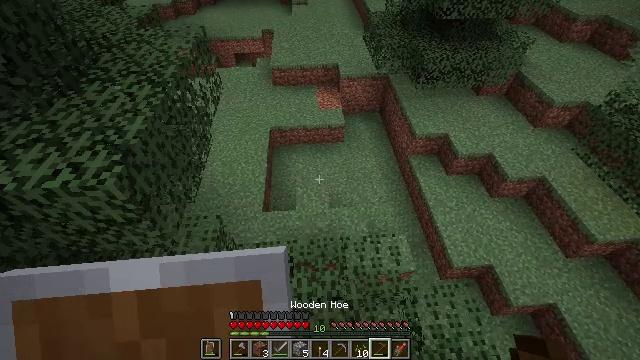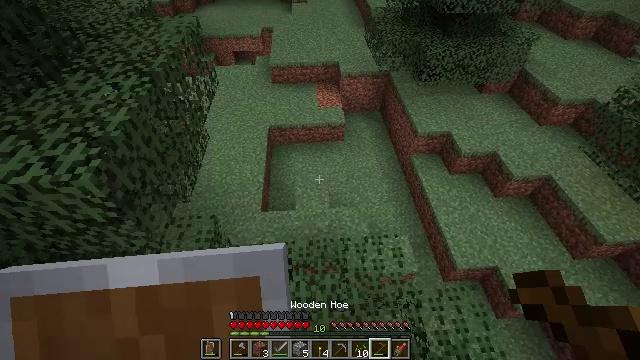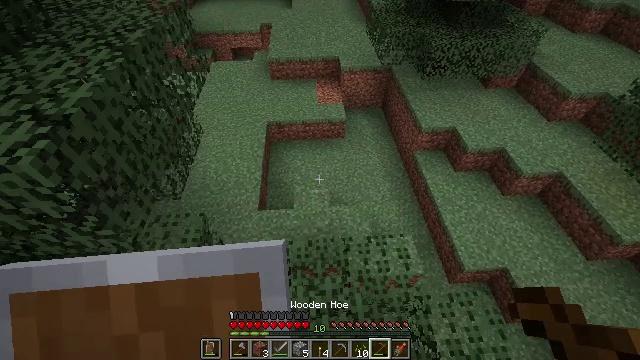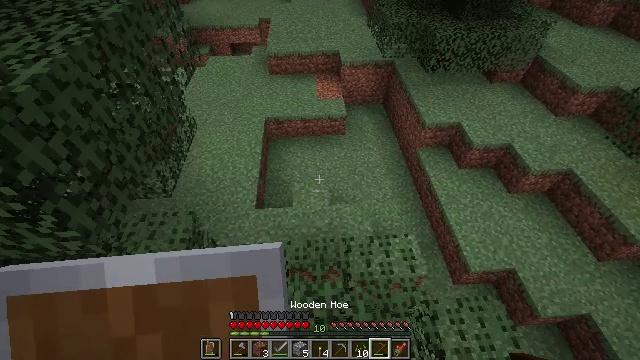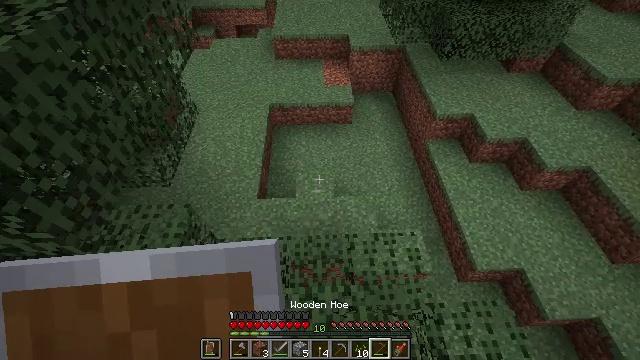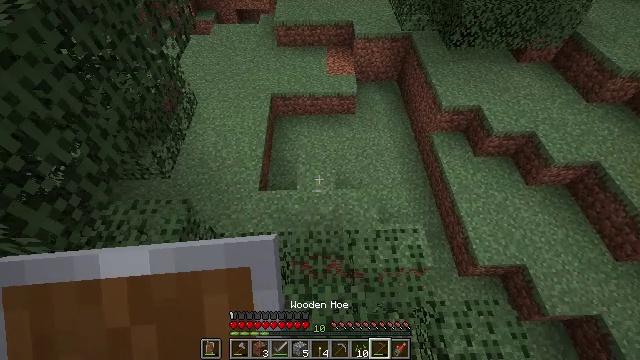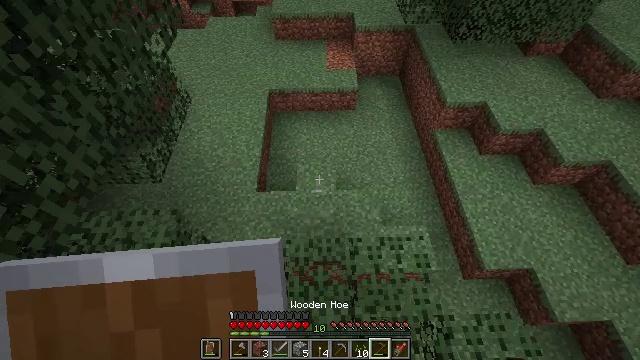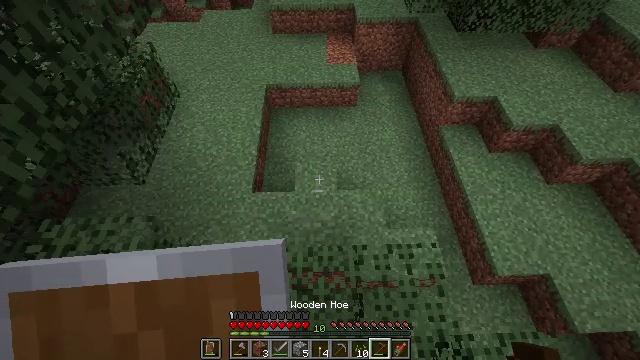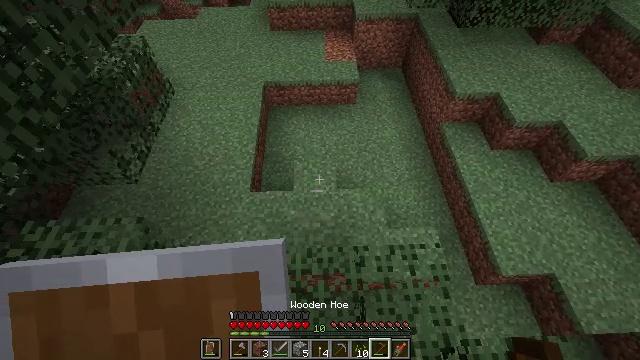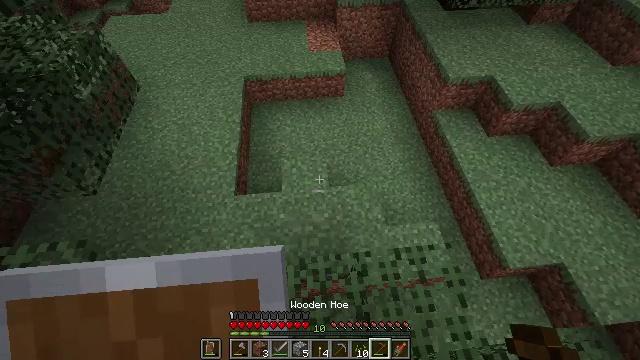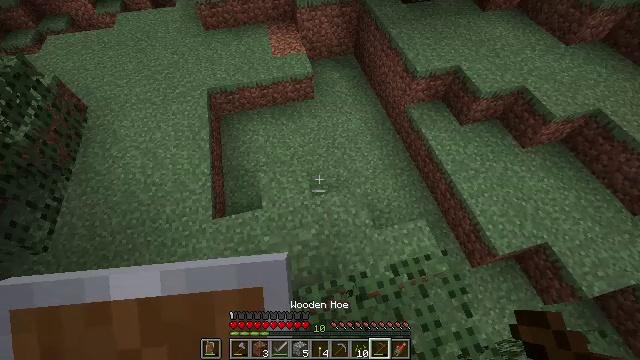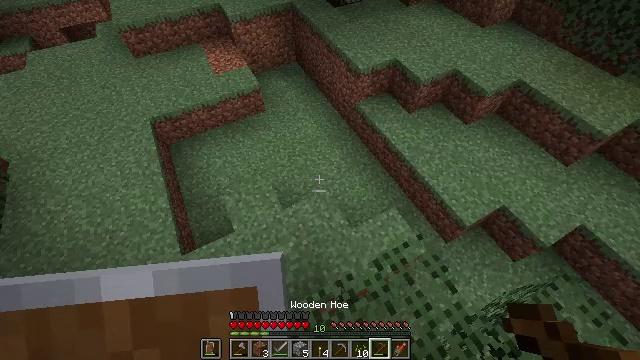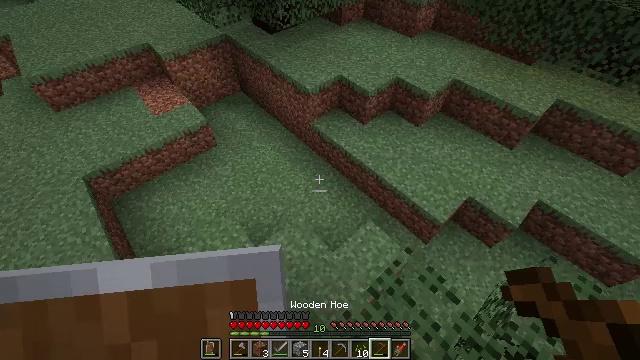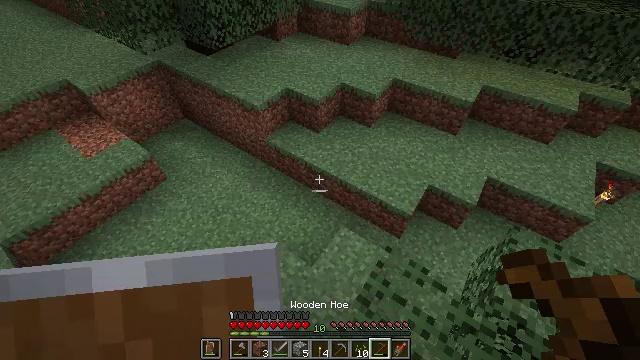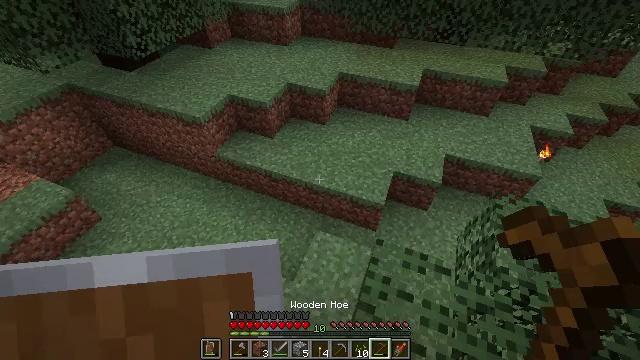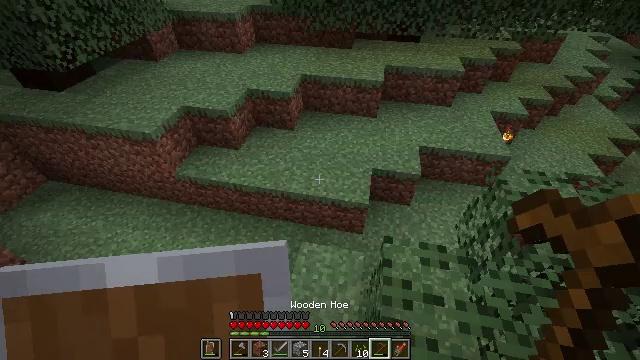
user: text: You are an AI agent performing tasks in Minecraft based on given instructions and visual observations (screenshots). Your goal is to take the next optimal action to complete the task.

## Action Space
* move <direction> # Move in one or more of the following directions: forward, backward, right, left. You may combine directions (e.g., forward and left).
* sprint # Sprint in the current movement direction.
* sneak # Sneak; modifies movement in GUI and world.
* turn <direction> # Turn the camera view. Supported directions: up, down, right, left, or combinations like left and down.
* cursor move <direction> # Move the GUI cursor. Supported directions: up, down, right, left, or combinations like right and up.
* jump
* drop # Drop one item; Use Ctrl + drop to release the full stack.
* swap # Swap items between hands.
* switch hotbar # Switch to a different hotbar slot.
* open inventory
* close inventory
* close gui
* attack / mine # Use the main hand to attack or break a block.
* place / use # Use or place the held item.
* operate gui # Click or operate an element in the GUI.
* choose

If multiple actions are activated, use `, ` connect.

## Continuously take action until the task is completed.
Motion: motion action
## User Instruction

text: Break the mature wheat plants.
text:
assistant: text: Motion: move forward
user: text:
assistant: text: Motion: move forward
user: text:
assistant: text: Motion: move forward
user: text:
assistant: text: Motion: move forward, turn left and down
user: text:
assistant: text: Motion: move forward, turn down
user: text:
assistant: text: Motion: move forward, turn down
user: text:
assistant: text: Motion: move forward
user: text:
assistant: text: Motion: move forward
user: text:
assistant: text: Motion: move forward, turn right
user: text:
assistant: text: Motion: move forward, turn right
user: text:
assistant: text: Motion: move forward, turn right and up
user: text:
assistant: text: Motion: move forward, turn right and up
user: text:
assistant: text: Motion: move forward, turn right and up
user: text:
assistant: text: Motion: move forward, turn right and up
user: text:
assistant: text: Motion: move forward, turn right and up
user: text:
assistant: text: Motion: move forward, turn right and up
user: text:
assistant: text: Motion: move forward
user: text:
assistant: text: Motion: move forward
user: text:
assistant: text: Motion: move forward
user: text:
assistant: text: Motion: move forward
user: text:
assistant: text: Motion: move forward, turn right
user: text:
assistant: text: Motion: move forward
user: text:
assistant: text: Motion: move forward, turn right and up
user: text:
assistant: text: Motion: move forward, turn right and up
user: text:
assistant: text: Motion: move forward, turn left and up
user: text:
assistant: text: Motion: move forward and move right, turn left and up
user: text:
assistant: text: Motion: move forward and move right, turn left and up
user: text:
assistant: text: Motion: move right, turn left and up
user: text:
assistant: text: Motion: move right
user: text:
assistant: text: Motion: move right, turn right and up